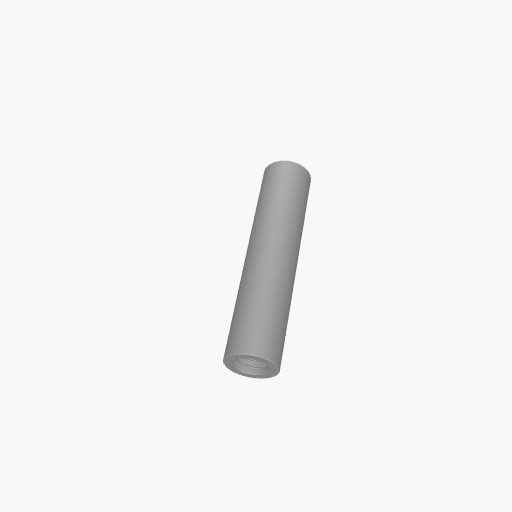
Part: Standoff6OD26